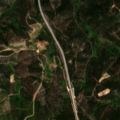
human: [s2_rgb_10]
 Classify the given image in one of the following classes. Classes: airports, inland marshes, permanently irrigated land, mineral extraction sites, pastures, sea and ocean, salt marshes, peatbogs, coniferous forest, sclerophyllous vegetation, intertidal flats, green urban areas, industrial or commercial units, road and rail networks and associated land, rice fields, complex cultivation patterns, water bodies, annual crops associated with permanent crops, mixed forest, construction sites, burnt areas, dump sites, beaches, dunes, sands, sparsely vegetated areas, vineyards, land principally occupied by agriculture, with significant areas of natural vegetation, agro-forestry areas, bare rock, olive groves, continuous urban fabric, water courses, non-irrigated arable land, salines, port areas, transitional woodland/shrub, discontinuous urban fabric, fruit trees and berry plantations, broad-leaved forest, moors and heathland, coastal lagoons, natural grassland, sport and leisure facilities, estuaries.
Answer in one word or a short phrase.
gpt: coniferous forest, transitional woodland/shrub